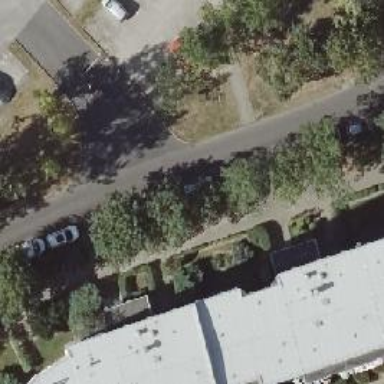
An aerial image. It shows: Residential street with asphalt surface. There is parallel on-street parking on the right lane.